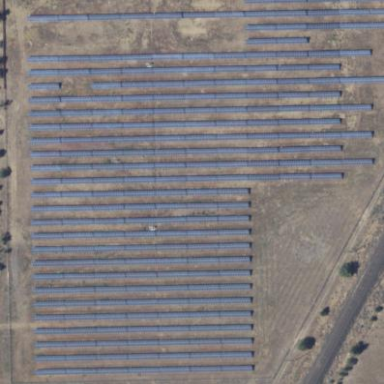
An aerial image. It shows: Solar power generator with photovoltaic panels.